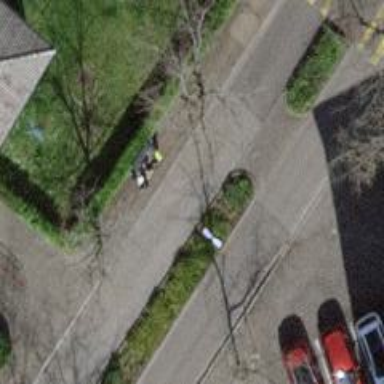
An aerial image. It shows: Street cabinet used for telecommunication utilities.